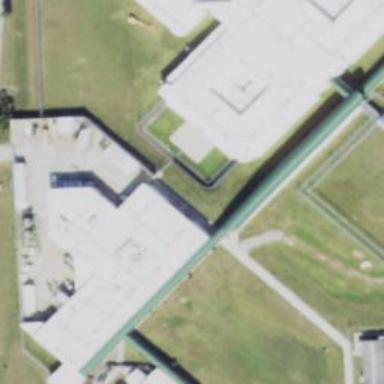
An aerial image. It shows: Prison.